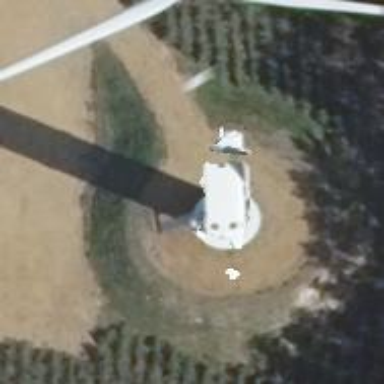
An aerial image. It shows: Wind generator with horizontal axis. The wind turbine is from Vestas.